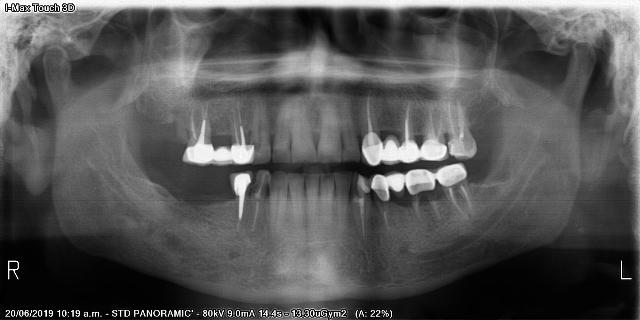
adult